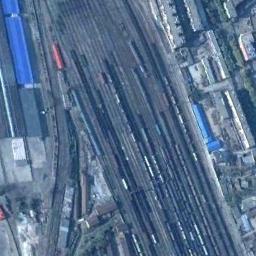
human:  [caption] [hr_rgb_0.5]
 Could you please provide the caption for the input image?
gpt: The railway is next to some houses .

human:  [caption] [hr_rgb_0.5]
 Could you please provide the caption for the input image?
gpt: There are about ten railway lines here .

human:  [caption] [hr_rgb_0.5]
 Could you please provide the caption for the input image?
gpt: There are many trains on the railway .

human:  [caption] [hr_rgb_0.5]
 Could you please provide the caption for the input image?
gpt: These railways go through a industrial area and lots of trains are on the railways .

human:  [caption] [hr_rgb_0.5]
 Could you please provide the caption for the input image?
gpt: There are many buildings beside the railway with many trains .